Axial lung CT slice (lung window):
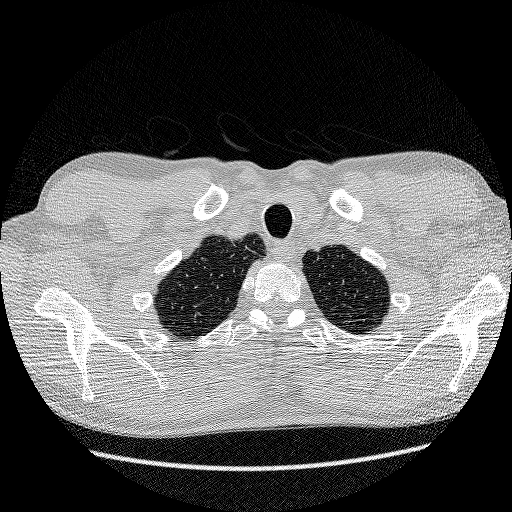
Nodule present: no